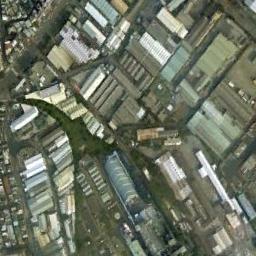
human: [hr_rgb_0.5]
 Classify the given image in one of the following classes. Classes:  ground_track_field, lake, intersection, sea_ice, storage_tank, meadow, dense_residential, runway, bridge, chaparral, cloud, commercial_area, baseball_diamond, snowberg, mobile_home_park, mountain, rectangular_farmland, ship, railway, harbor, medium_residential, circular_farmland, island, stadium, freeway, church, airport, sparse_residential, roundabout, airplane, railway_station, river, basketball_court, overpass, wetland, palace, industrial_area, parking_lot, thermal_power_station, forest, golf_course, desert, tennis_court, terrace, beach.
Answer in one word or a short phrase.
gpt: industrial_area